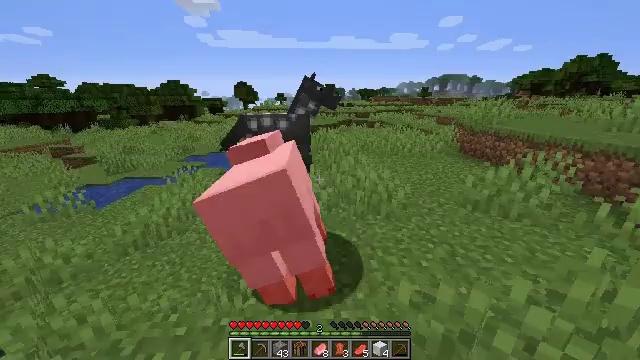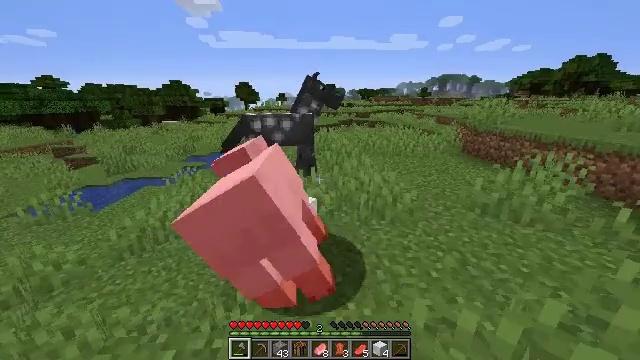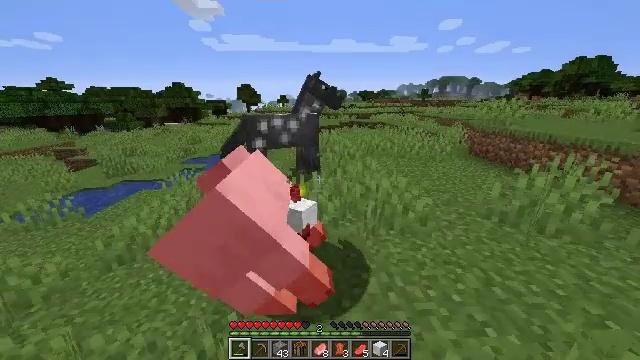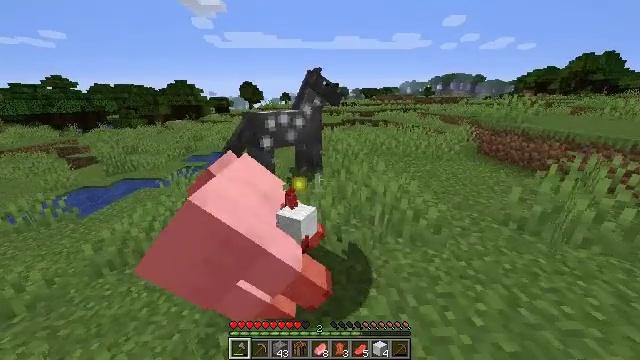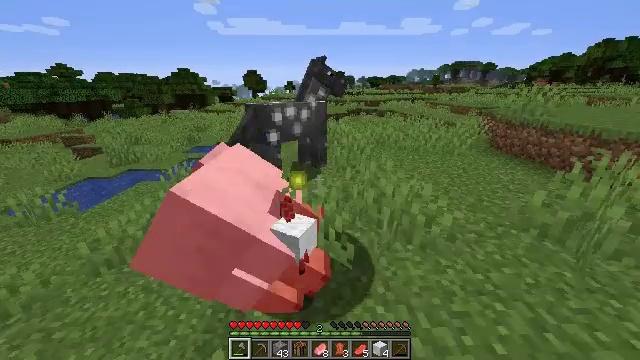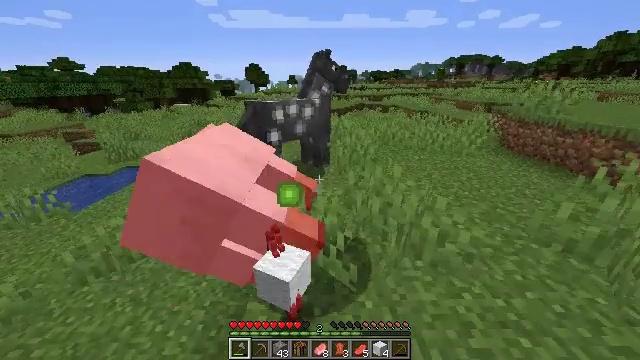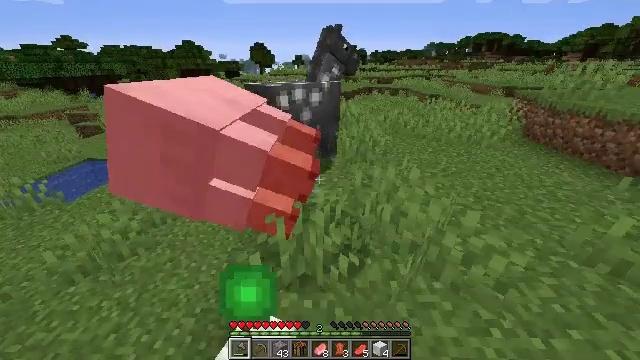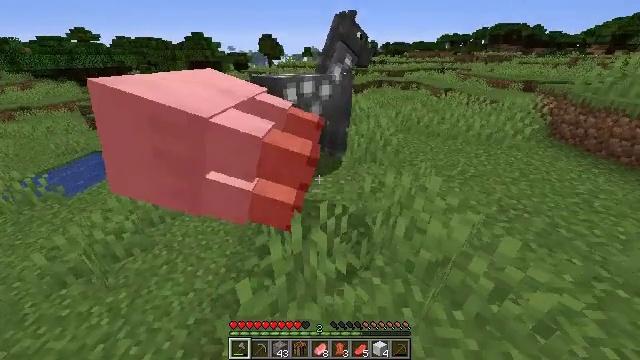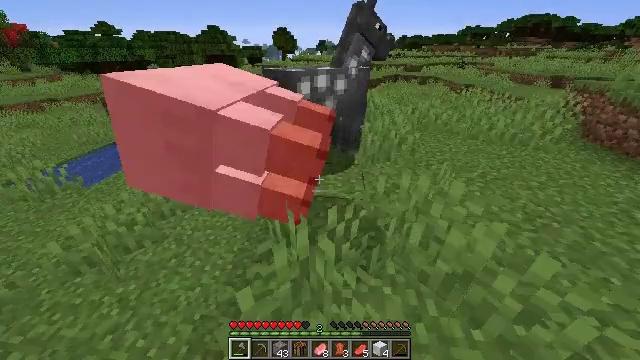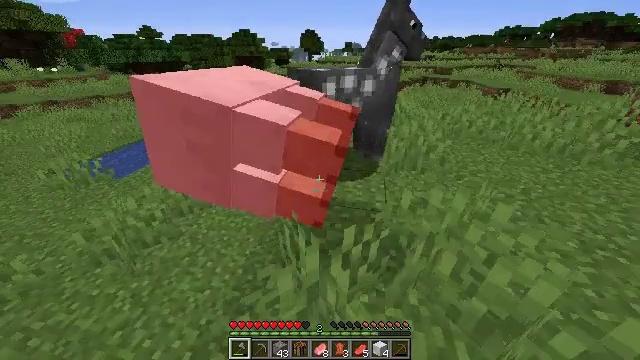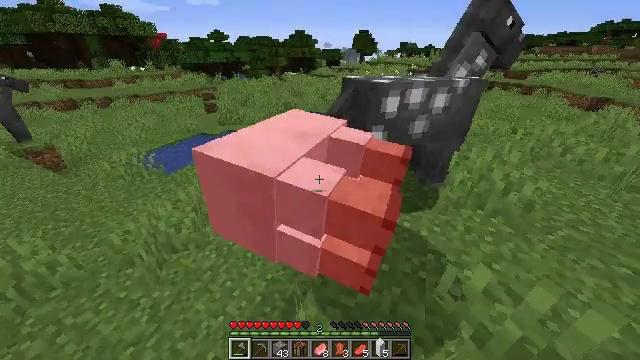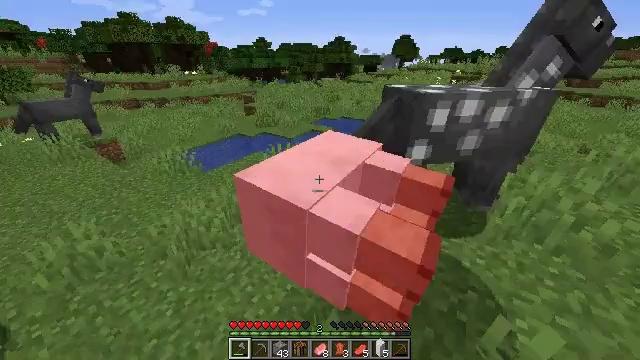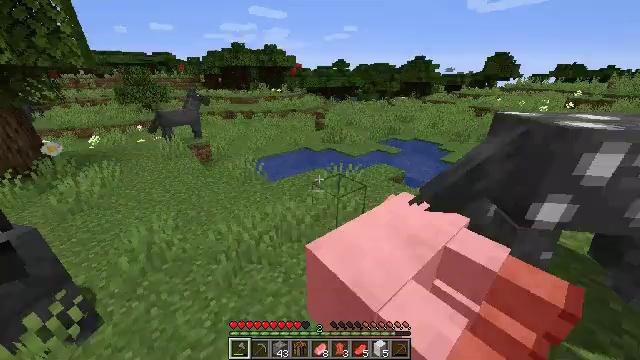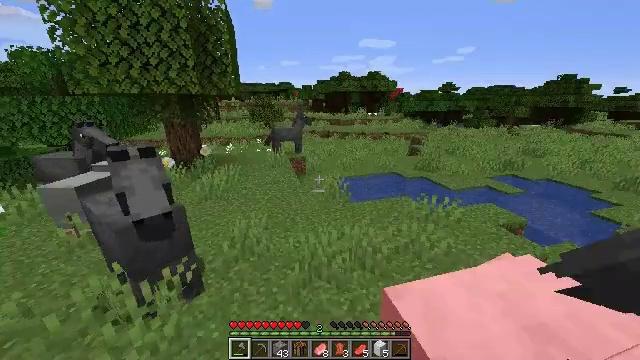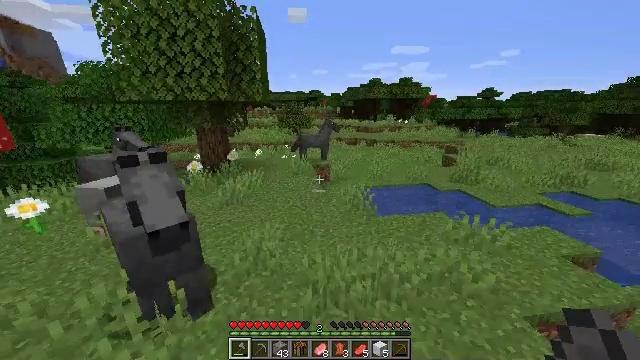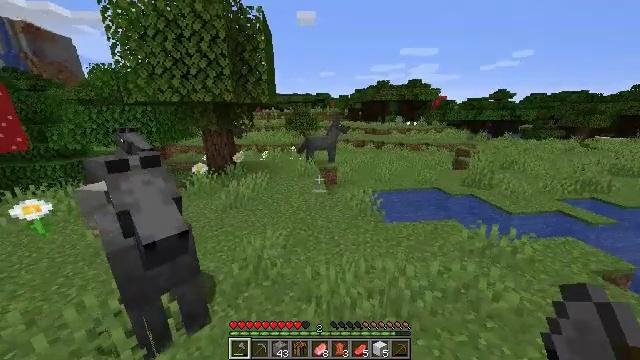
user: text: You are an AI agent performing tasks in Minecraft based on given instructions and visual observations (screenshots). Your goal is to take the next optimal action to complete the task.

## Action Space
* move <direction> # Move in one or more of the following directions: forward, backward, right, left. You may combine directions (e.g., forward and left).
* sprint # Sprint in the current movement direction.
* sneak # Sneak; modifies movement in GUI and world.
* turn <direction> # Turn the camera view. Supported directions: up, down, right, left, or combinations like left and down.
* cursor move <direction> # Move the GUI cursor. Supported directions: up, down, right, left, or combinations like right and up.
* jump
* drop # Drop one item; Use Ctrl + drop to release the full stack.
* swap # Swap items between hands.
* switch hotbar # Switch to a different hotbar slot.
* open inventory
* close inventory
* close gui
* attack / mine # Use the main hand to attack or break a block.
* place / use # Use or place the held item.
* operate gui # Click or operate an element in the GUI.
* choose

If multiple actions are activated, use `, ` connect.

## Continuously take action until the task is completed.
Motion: motion action
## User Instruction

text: Collect red mushroom blocks for building.
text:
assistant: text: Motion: move forward
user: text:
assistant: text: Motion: move forward
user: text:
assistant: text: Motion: move forward
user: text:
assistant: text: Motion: move forward, turn left and down
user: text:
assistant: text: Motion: move forward, turn down
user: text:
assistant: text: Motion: move forward, turn left and down
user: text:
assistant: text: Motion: move forward, turn left and down
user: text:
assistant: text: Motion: move forward, turn left and down
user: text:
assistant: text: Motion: move forward, turn left
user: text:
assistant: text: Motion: move forward, sprint, turn left
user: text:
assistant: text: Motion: move forward, sprint, turn left and up
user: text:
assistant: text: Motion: move forward, sprint, turn left and up
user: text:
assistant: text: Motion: move forward, sprint, turn left and up
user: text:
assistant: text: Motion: move forward, sprint, turn left and up
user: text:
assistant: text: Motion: move forward, sprint, turn left
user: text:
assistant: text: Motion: move forward, sprint, turn left
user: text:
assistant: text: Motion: move forward, sprint, turn left, jump
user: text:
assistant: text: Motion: move forward, sprint, turn left and up, jump
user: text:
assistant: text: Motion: move forward, sprint, turn left, jump
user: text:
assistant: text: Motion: move forward, sprint, jump
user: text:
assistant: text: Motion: move forward, sprint, jump
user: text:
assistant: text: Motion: move forward, sprint, jump
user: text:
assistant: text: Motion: move forward, sprint, jump
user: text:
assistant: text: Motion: move forward, sprint, jump
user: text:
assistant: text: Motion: move forward, sprint, jump
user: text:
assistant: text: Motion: move forward, sprint, jump
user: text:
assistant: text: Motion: move forward, sprint, jump
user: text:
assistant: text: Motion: move forward, sprint, jump
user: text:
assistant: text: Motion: move forward, sprint, jump
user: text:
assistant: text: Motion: move forward, sprint, jump